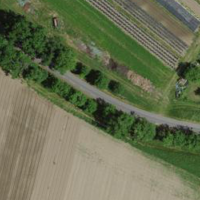
EUNIS habitat code: 52
Species observed at this site:
Urtica dioica